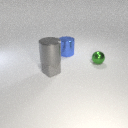
small gray rubber cube in front of small green metal sphere